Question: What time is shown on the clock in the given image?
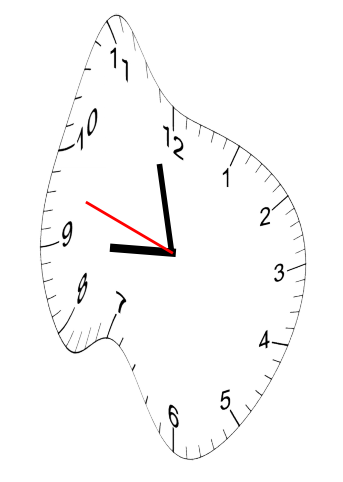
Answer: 08:57:48